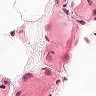
Metastatic tissue present: no